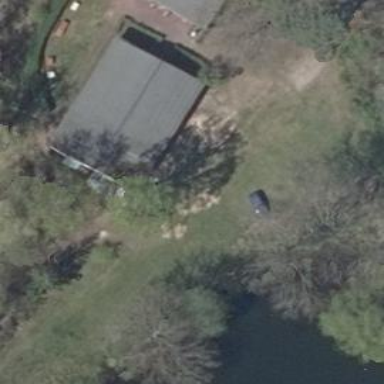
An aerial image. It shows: Bungalow.